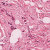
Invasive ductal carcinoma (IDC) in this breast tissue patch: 1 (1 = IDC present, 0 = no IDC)